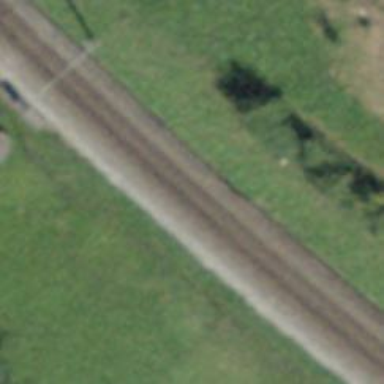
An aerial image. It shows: Narrow-gauge railway track with 1 electrified contact line.